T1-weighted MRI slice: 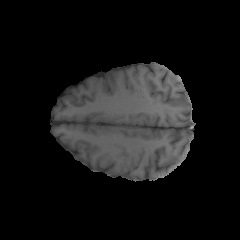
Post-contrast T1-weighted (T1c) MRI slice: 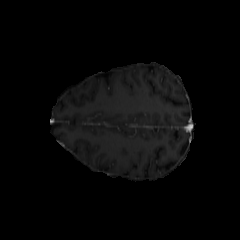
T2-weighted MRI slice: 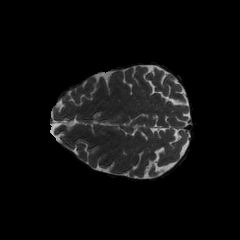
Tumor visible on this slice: no